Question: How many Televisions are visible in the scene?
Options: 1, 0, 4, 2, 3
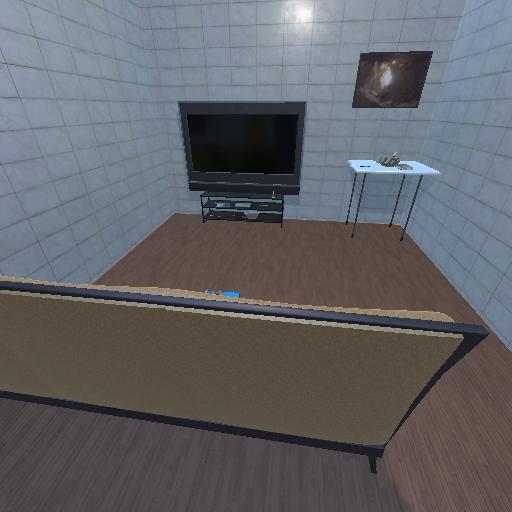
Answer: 1